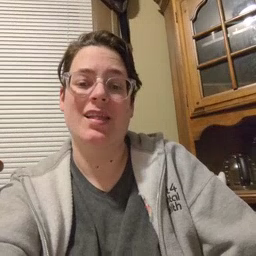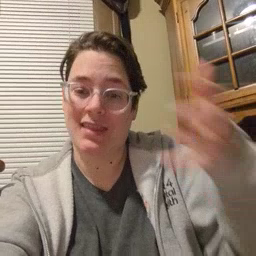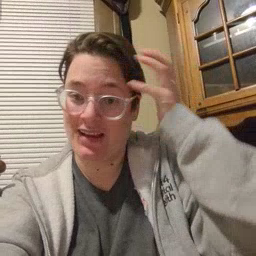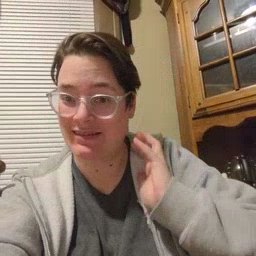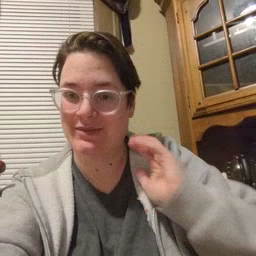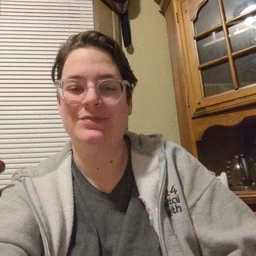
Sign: lion